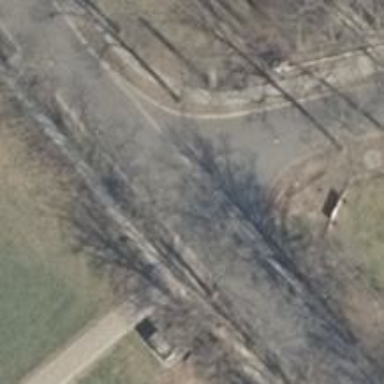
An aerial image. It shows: Residential road with asphalt surface. Sidewalk is present on the left side.